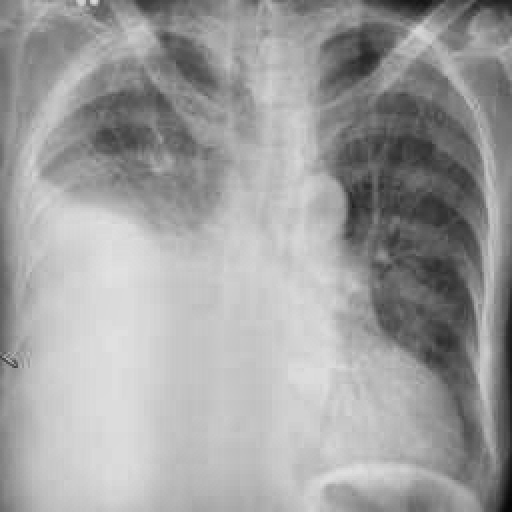
Finding: TUBERCULOSIS